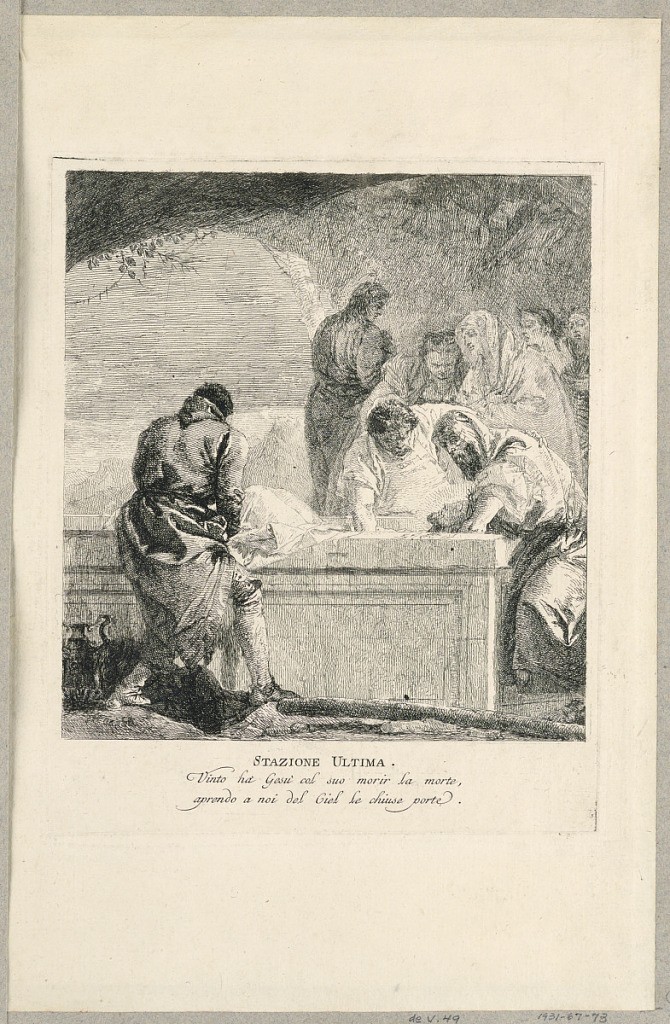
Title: Via crucis - Station XIV, The Entombment
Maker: Giovanni Domenico Tiepolo, Italian, 1727 – 1804
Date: ca. 1749
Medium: Etching on cream laid paper
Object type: Print
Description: Only state